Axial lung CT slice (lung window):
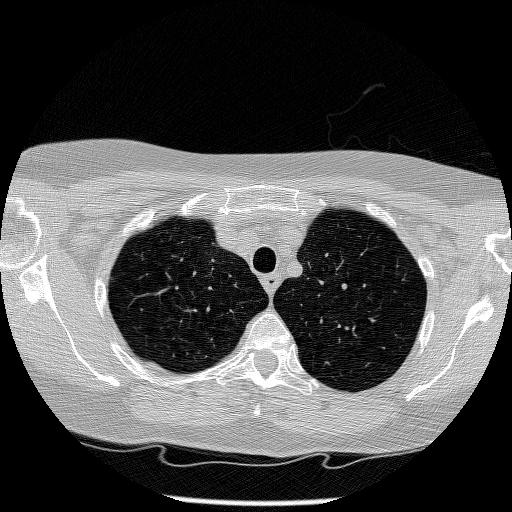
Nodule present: no